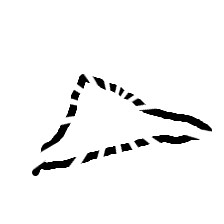
Shape: triangle